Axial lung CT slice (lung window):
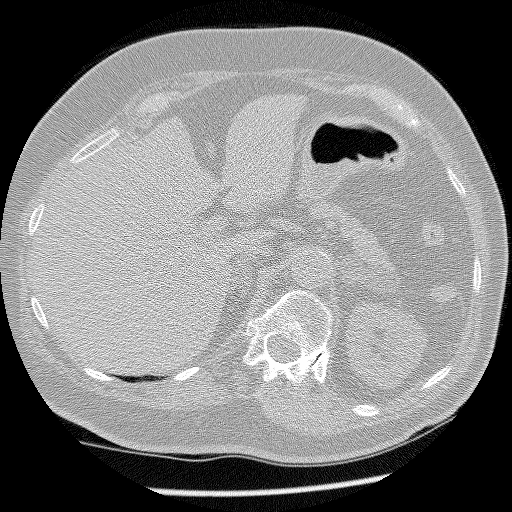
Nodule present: no